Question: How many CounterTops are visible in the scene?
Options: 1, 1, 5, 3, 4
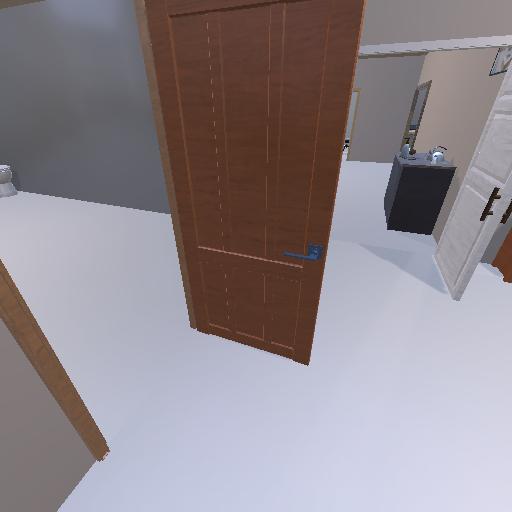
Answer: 1